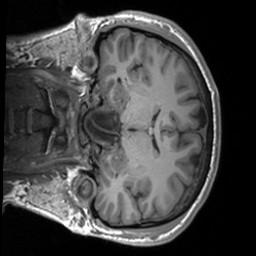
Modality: T1w
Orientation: coronal
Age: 24
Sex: male
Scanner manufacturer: siemens
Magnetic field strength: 3 T
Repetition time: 1.9 s
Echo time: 0.00226 s